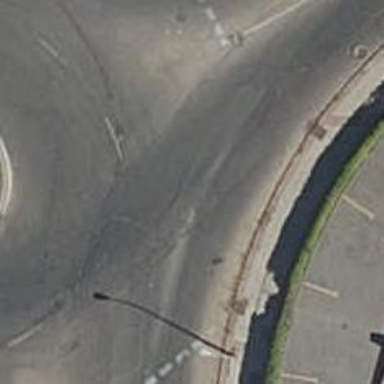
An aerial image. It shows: Residential road with roundabout.